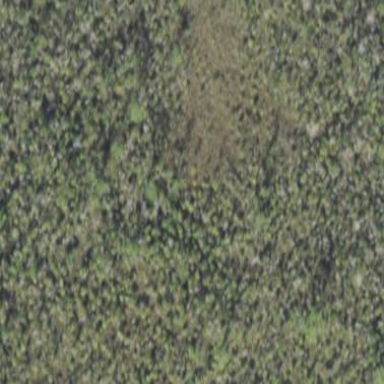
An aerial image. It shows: Swampy wetland area.